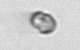
Label: Heterocapsa_rotundata